Question: I want to include all the provinces of Pakistan using google geochart. But only 3 are picked up. My code is setting the names of provinces in the script and then the provinces should get picked up by the library.
'''
var data = google.visualization.arrayToDataTable([
['Province'],
['Punjab'],
['Khyber Pakhtunkhwa'],
['Islamabad Capital Territory'],
['Federally Administered Tribal Areas'],
['Northern Areas'],
['Azad Kashmir'],
['Balochi']
]);
'''
One possibility is that I spellt the regions wrong but it doesn't seem that way.
'''
<!DOCTYPE html>
<html>
<head>
<meta http-equiv="Content-Type" content="text/html; charset=UTF-8">
<meta charset="UTF-8">
<meta name="keywords"
content="Houses Apartments, Vacation homes, Offices, Land, Flatmates,Paying Guest, Other real estate, Cars, Motorcycles, Accessories parts, Trucks, Other vehicles, Home Garden, Clothing, For Kids (Toys Clothes), Jewelry Watches, Hobbies, Sports Bicycles, Movies, Books Magazines, Pets, Tickets, Art Collectibles, Music Instruments, Computers Accessories, TV, Audio, Video, Cameras, Cellphones gadgets, Video games consoles, Job offers, Resumes, Services, Classes, Professional,Office equipment, Other, ">
<meta name="description"
content="Find jobs, cars, houses, mobile phones and properties for sale in your region conveniently. Find the best deal among {{count}} free ads online!">
<title>Free classifieds in India - Koolbusiness.com</title>
<link href="/static/css/koolindex_in.css?0.238133053892" rel="stylesheet" type="text/css">
<script type="text/javascript" src="/static/js/jquery-1.10.2.min.js?0.238133053892"></script>
</head>
<body>
{% include "kooltopbar.html" %}
<script type='text/javascript' src='http://www.google.com/jsapi'></script>
<script type='text/javascript'>
function drawMap() {
var data = google.visualization.arrayToDataTable([
['Province'],
['Punjab'],
['Khyber Pakhtunkhwa'],
['Islamabad Capital Territory'],
['Federally Administered Tribal Areas'],
['Northern Areas'],
['Azad Kashmir'],
['Balochi']
]);
var options = {
region:'PK',
backgroundColor: '#81d4fa',
datalessRegionColor: '#ffc801',
width:468,
height:278,
resolution: 'provinces',
};
var container = document.getElementById('mapcontainer');
var chart = new google.visualization.GeoChart(container);
function myClickHandler(){
var selection = chart.getSelection();
var message = '';
for (var i = 0; i < selection.length; i++) {
var item = selection[i];
// if (item.row != null && item.column != null) {
message += '{row:' + item.row + ',column:' + item.column + '}';
//} else
if (item.row != null) {
message += '{row:' + item.row + '}';
//} else if (item.column != null) {
// message += '{column:' + item.column + '}';
}
}
if (message == '') {
message = 'nothing';
}
//alert('You selected ' + message);
if (item.row==2) {
window.location = "/andhra_pradesh/";
}
if (item.row==3) {
window.location = "/arunachal_pradesh/";
}
if (item.row==4) {
window.location = "/assam/";
}
if (item.row==6) {
window.location = "/chhattisgarh/";
}
if (item.row==7) {
window.location = "/goa/";
}
if (item.row==8) {
window.location = "/gujarat/";
}
if (item.row==9) {
window.location = "/haryana/";
}
if (item.row==10) {
window.location = "/himachal_pradesh/";
}
if (item.row==11) {
window.location = "/jammu_kashmir/";
}
if (item.row==12) {
window.location = "/jharkhand/";
}
if (item.row==13) {
window.location = "/karnataka/";
}
if (item.row==14) {
window.location = "/kerala/";
}
if (item.row==15) {
window.location = "/madhya_pradesh/";
}
if (item.row==16) {
window.location = "/maharashtra/";
}
if (item.row==17) {
window.location = "/manipur/";
}
if (item.row==18) {
window.location = "/meghalaya/";
}
if (item.row==19) {
window.location = "/mizoram/";
}
if (item.row==20) {
window.location = "/nagaland/";
}
if (item.row==21) {
window.location = "/orissa/";
}
if (item.row==22) {
window.location = "/punjab/";
}
if (item.row==23) {
window.location = "/rajasthan/";
}
if (item.row==24) {
window.location = "/sikkim/";
}
if (item.row==25) {
window.location = "/tamil_nadu/";
}
if (item.row==25) {
window.location = "/tripura/";
}
if (item.row==28) {
window.location = "/uttar_pradesh/";
}
if (item.row==29) {
window.location = "/west_bengal/";
}
if (item.row==36) {
window.location = "/andaman_nicobar_islands/";
}
}
google.visualization.events.addListener(chart, 'select', myClickHandler);
chart.draw(data, options);
}
google.load('visualization', '1', {packages: ['geochart'], callback: drawMap});
</script>
<div id="wrapper">
<!--[if lt IE 7]>
<div class="alert-outer alert-error">
<a href="#" class="alert-closer" title="close this alert" onclick="removeIeNotification(this); return false;">x</a>
<div class="alert-inner">
<span><strong>You are using an outdated version of Internet Explorer.</strong> For a faster, safer browsing experience, upgrade today!</span>
</div>
</div>
![endif]-->
<header>
<h1 id="logo" class="sprite_index_in_in_en_logo spritetext">koolbusiness.com - The right choice for buying &amp;
selling in Pakistan</h1>
<script async src="//pagead2.googlesyndication.com/pagead/js/adsbygoogle.js"></script>
<!-- v2 -->
<ins class="adsbygoogle"
style="display:inline-block;width:728px;height:15px"
data-ad-client="ca-pub-7211665888260307"
data-ad-slot="<PHONE>"></ins>
<script>
(adsbygoogle = window.adsbygoogle || []).push({});
</script>
</header>
<![endif]-->
<div style="width: 100%; overflow: hidden;">
<div style="width: 768px; float: left;"> <script async src="//pagead2.googlesyndication.com/pagead/js/adsbygoogle.js"></script>
<!-- front leaderboard -->
<ins class="adsbygoogle"
style="display:inline-block;width:728px;height:90px"
data-ad-client="ca-pub-7211665888260307"
data-ad-slot="<PHONE>"></ins>
<script>
(adsbygoogle = window.adsbygoogle || []).push({});
</script> </div>
<div id="post3" style="margin-left: 735px;"> <a href="/ai" id="ad2">Post your ad for free</a> </div>
</div>
<div class="main">
<div class="column_left">
<div class="box">
<ul>
<li>KoolBusiness is easy, free, and kool.</li>
<li>Buy and sell <a href="/Pakistan/cars-for_sale">cars</a>, check our <a href="/Pakistan/real_estate">real
estate</a>
section, find <a href="/Pakistan/jobs">jobs</a>, and much more.
</li>
<li>Check our <strong><a href="/Pakistan">{{count}} ads online</a></strong> and find what you are looking for
in
your region or in all Pakistan.
</li>
</ul>
</div>
<div id="regions">
<div class="region_links_one">
<ul class="regions_one">
<li><a id="region_8" class="region" href="http://www.koolbusiness.com/andhra_pradesh/">Andhra
Pradesh</a></li>
<li><a id="region_9" class="region" href="http://www.koolbusiness.com/arunachal_pradesh/">Arunachal
Pradesh</a></li>
<li><a id="region_10" class="region"
href="http://www.koolbusiness.com/assam/">Assam</a>
</li>
<li><a id="region_11" class="region"
href="http://www.koolbusiness.com/bihar/">Bihar</a>
</li>
<li><a id="region_12" class="region"
href="http://www.koolbusiness.com/chhattisgarh/">Chhattisgarh</a></li>
<li><a id="region_13" class="region"
href="http://www.koolbusiness.com/goa/">Goa</a></li>
<li><a id="region_14" class="region" href="http://www.koolbusiness.com/gujarat/">Gujarat</a>
</li>
<li><a id="region_15" class="region" href="http://www.koolbusiness.com/haryana/">Haryana</a>
</li>
<li><a id="region_16" class="region" href="http://www.koolbusiness.com/himachal_pradesh/">Himachal
Pradesh</a></li>
<li><a id="region_17" class="region" href="http://www.koolbusiness.com/jammu_kashmir/">Jammu
&amp;
Kashmir</a></li>
<li><a id="region_18" class="region" href="http://www.koolbusiness.com/jharkhand/">Jharkhand</a>
</li>
<li><a id="region_19" class="region" href="http://www.koolbusiness.com/karnataka/">Karnataka</a>
</li>
<li><a id="region_20" class="region" href="http://www.koolbusiness.com/kerala/">Kerala</a>
</li>
<li><a id="region_21" class="region" href="http://www.koolbusiness.com/madhya_pradesh/">Madhya
Pradesh</a></li>
</ul>
<ul class="regions_two">
<li><a id="region_22" class="region"
href="http://www.koolbusiness.com/maharashtra/">Maharashtra</a></li>
<li><a id="region_23" class="region" href="http://www.koolbusiness.com/manipur/">Manipur</a>
</li>
<li><a id="region_24" class="region" href="http://www.koolbusiness.com/meghalaya/">Meghalaya</a>
</li>
<li><a id="region_25" class="region" href="http://www.koolbusiness.com/mizoram/">Mizoram</a>
</li>
<li><a id="region_26" class="region" href="http://www.koolbusiness.com/nagaland/">Nagaland</a>
</li>
<li><a id="region_27" class="region" href="http://www.koolbusiness.com/orissa/">Orissa</a>
</li>
<li><a id="region_28" class="region" href="http://www.koolbusiness.com/punjab/">Punjab</a>
</li>
<li><a id="region_29" class="region" href="http://www.koolbusiness.com/rajasthan/">Rajasthan</a>
</li>
<li><a id="region_30" class="region" href="http://www.koolbusiness.com/sikkim/">Sikkim</a>
</li>
<li><a id="region_31" class="region" href="http://www.koolbusiness.com/tamil_nadu/">Tamil
Nadu</a></li>
<li><a id="region_32" class="region" href="http://www.koolbusiness.com/tripura/">Tripura</a>
</li>
<li><a id="region_34" class="region"
href="http://www.koolbusiness.com/uttaranchal/">Uttaranchal</a></li>
<li><a id="region_33" class="region" href="http://www.koolbusiness.com/uttar_pradesh/">Uttar
Pradesh</a></li>
<li><a id="region_35" class="region" href="http://www.koolbusiness.com/west_bengal/">West
Bengal</a></li>
</ul>
</div>
<div class="region_links_two">
<!-- ads here -->
<h2>Union territories</h2>
<ul class="regions_one">
<li><a class="region" href="http://www.koolbusiness.com/delhi/">Delhi</a></li>
<li><a class="region" href="http://www.koolbusiness.com/lakshadweep/">Lakshadweep</a></li>
<li><a class="region" href="http://www.koolbusiness.com/daman_diu/">Daman &amp; Diu</a>
</li>
<li><a class="region" href="http://www.koolbusiness.com/dadra_nagar_haveli/">Dadra &amp; Nagar
Haveli</a>
</li>
</ul>
<ul class="regions_two">
<li><a class="region" href="http://www.koolbusiness.com/chandigarh/">Chandigarh</a></li>
<li><a class="region" href="http://www.koolbusiness.com/pondicherry/">Pondicherry</a></li>
<li><a class="region" href="http://www.koolbusiness.com/andaman_nicobar_islands/">Andaman &amp;
Nicobar
Islands</a></li>
</ul>
</div>
</div>
</div>
<div id="my_wrapper">
<div id="mapcontainer"></div>
<div id="gads" style="clear:both">
<script async src="//pagead2.googlesyndication.com/pagead/js/adsbygoogle.js"></script>
<!-- frontpagebelowmap -->
<ins class="adsbygoogle"
style="display:inline-block;width:300px;height:250px"
data-ad-client="ca-pub-7211665888260307"
data-ad-slot="<PHONE>"></ins>
<script>
(adsbygoogle = window.adsbygoogle || []).push({});
</script>
</div>
</div>
<footer class="nohistory columns">
<p class="first">A good deal is just around the corner!</p>
<p>KoolBusiness is the right choice for safe buying and selling in Pakistan: a free classifieds website where you
can buy and sell almost everything.</p>
<p><a href="/ai">Post an ad for free</a> or browse through our categories. You will find thousands of free
classifieds for cars, houses, mobile phones and gadgets, computers, pets and dozens of items and services in
your state or union territory.</p>
<p>
<strong>KoolBusiness does not charge any fee and does not require registration.</strong> Every
ad is checked so we can give you the highest quality possible for the ads on our site. That's why
KoolBusiness is the most convenient, easiest to use and most complete free ads site in Pakistan.</p>
<div id="world_sites">
</div>
</footer>
</div>
</body>
</html>
'''

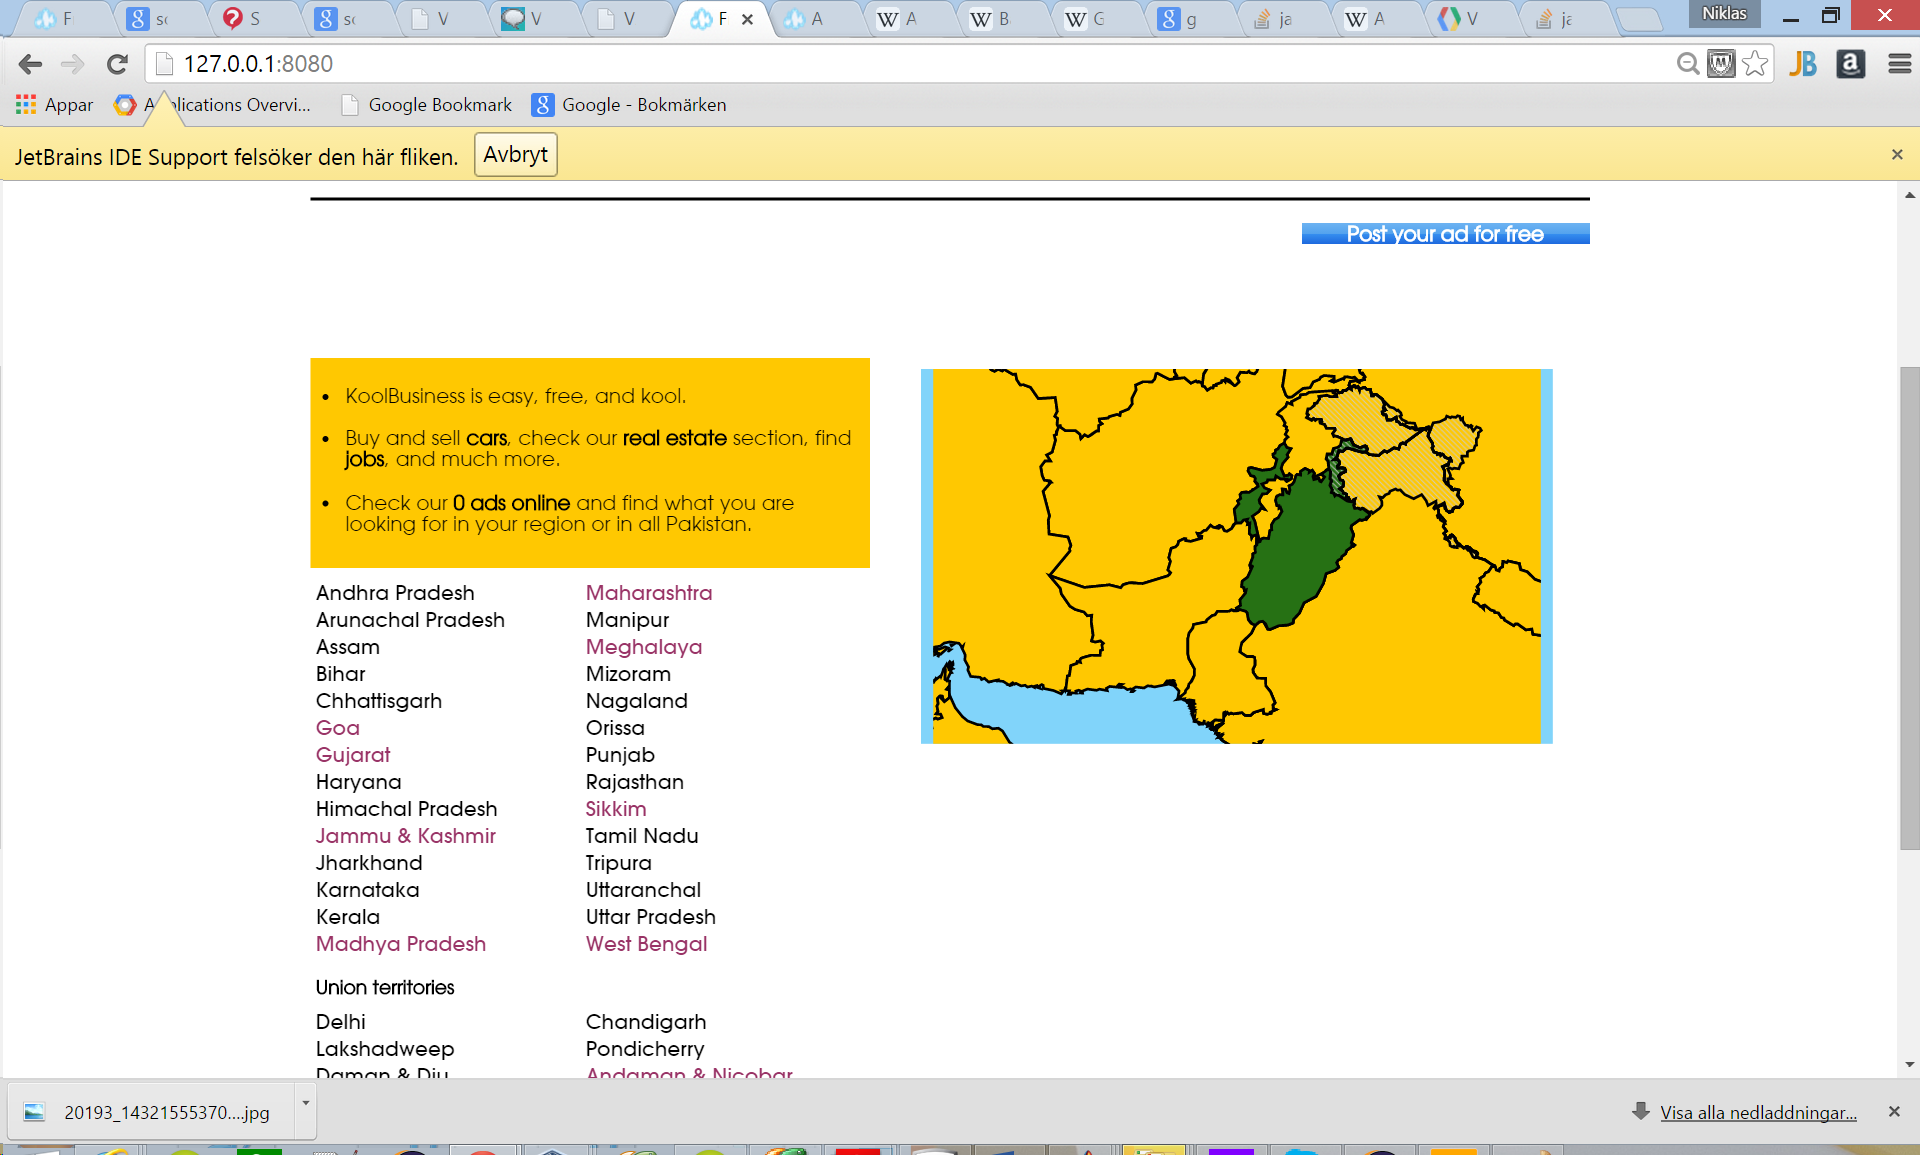
Answer: Apparently the region names used by visualization API are somewhat incorrect (e.g. Sindh is referenced as Sind in the API). However, the most recent <URL>:
'''
function drawMap() {
var data = google.visualization.arrayToDataTable([
['Province'],
['Federally Administered Tribal Areas'],
['Islamabad'],
['Punjab'],
['PK-KP'], // North West Frontier
['Azad Kashmir'],
['PK-GB'], // Northern Areas
['Baluchistan'],
['Sind']
]);
var options = {
region: 'PK',
backgroundColor: '#81d4fa',
datalessRegionColor: '#ffc801',
width: 468,
height: 278,
resolution: 'provinces',
};
var container = document.getElementById('mapcontainer');
var chart = new google.visualization.GeoChart(container);
chart.draw(data, options);
}
google.load('visualization', '1', {
packages: ['geochart'],
callback: drawMap
});
'''
'''
<script type='text/javascript' src='http://www.google.com/jsapi'></script>
<div id="mapcontainer" style="height: 500px;"></div>
'''